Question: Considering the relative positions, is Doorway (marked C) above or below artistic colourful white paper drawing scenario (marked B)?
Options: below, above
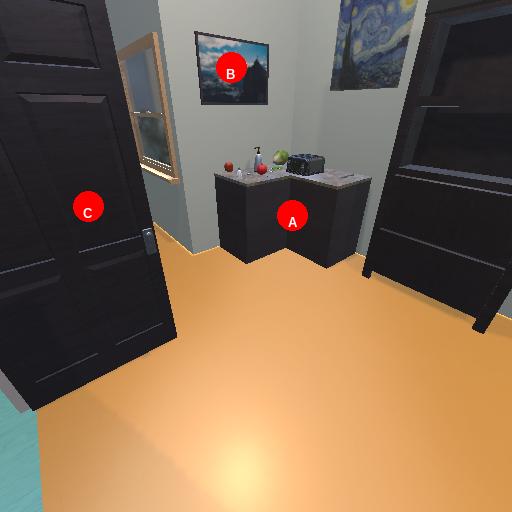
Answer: below